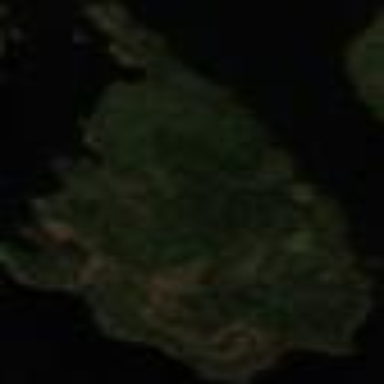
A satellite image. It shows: Islet.